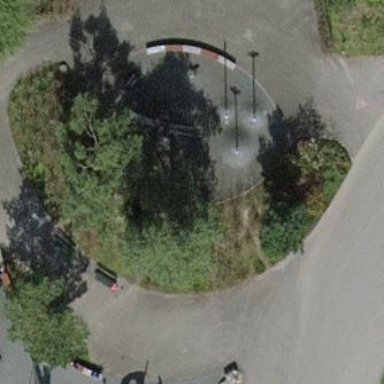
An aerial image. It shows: Playground area for leisure land.